Interaction volume radius: 10 \u00c5
Interaction volume height: 10 \u00c5
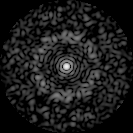
Disorder parameter: 0.8365